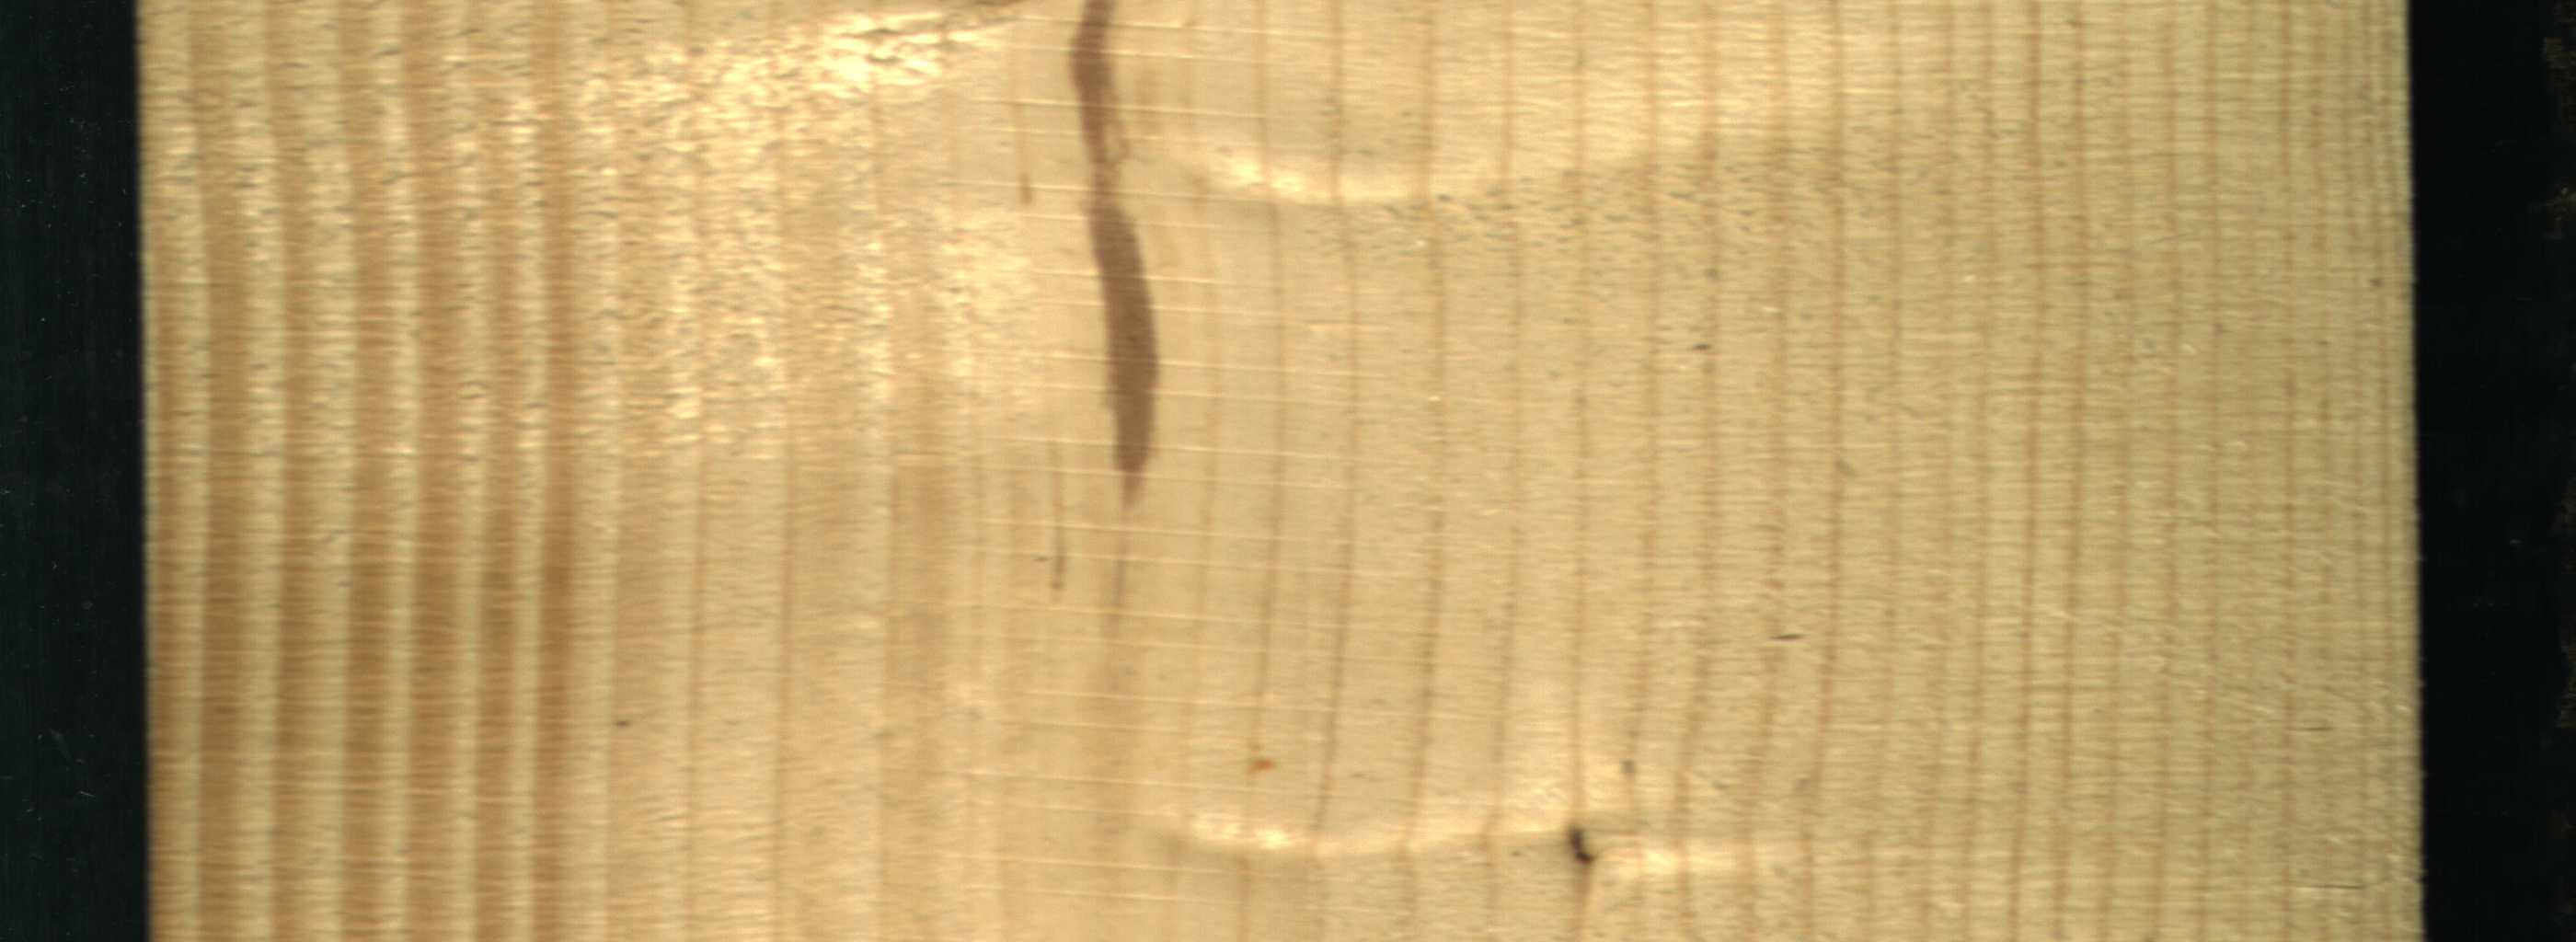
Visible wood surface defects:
Marrow
resin